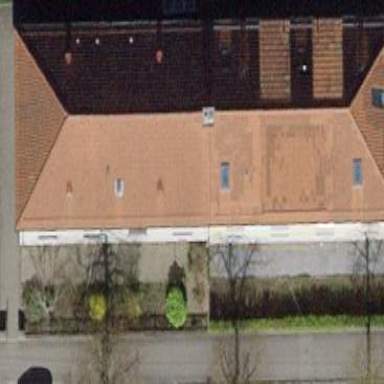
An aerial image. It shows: Apartment building with tile roof.